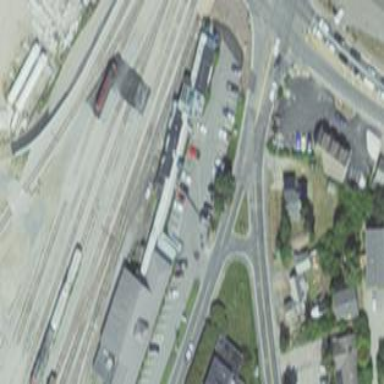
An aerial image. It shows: Restaurant in building.